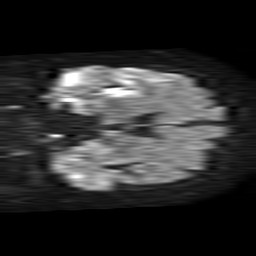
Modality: TRACE
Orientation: coronal
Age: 69
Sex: female
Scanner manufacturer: philips
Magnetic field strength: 1.5 T
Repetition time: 4.6 s
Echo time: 0.08631 s